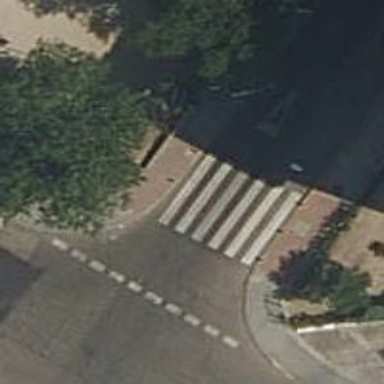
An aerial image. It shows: Uncontrolled zebra crossing on the road.